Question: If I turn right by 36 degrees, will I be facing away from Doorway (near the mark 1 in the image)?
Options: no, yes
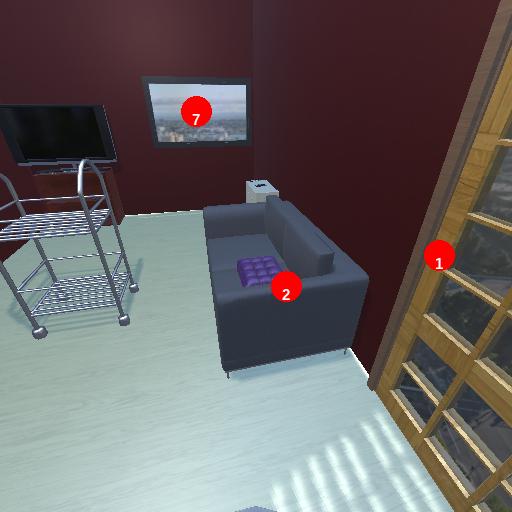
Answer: no